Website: home-depot
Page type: cross-sells
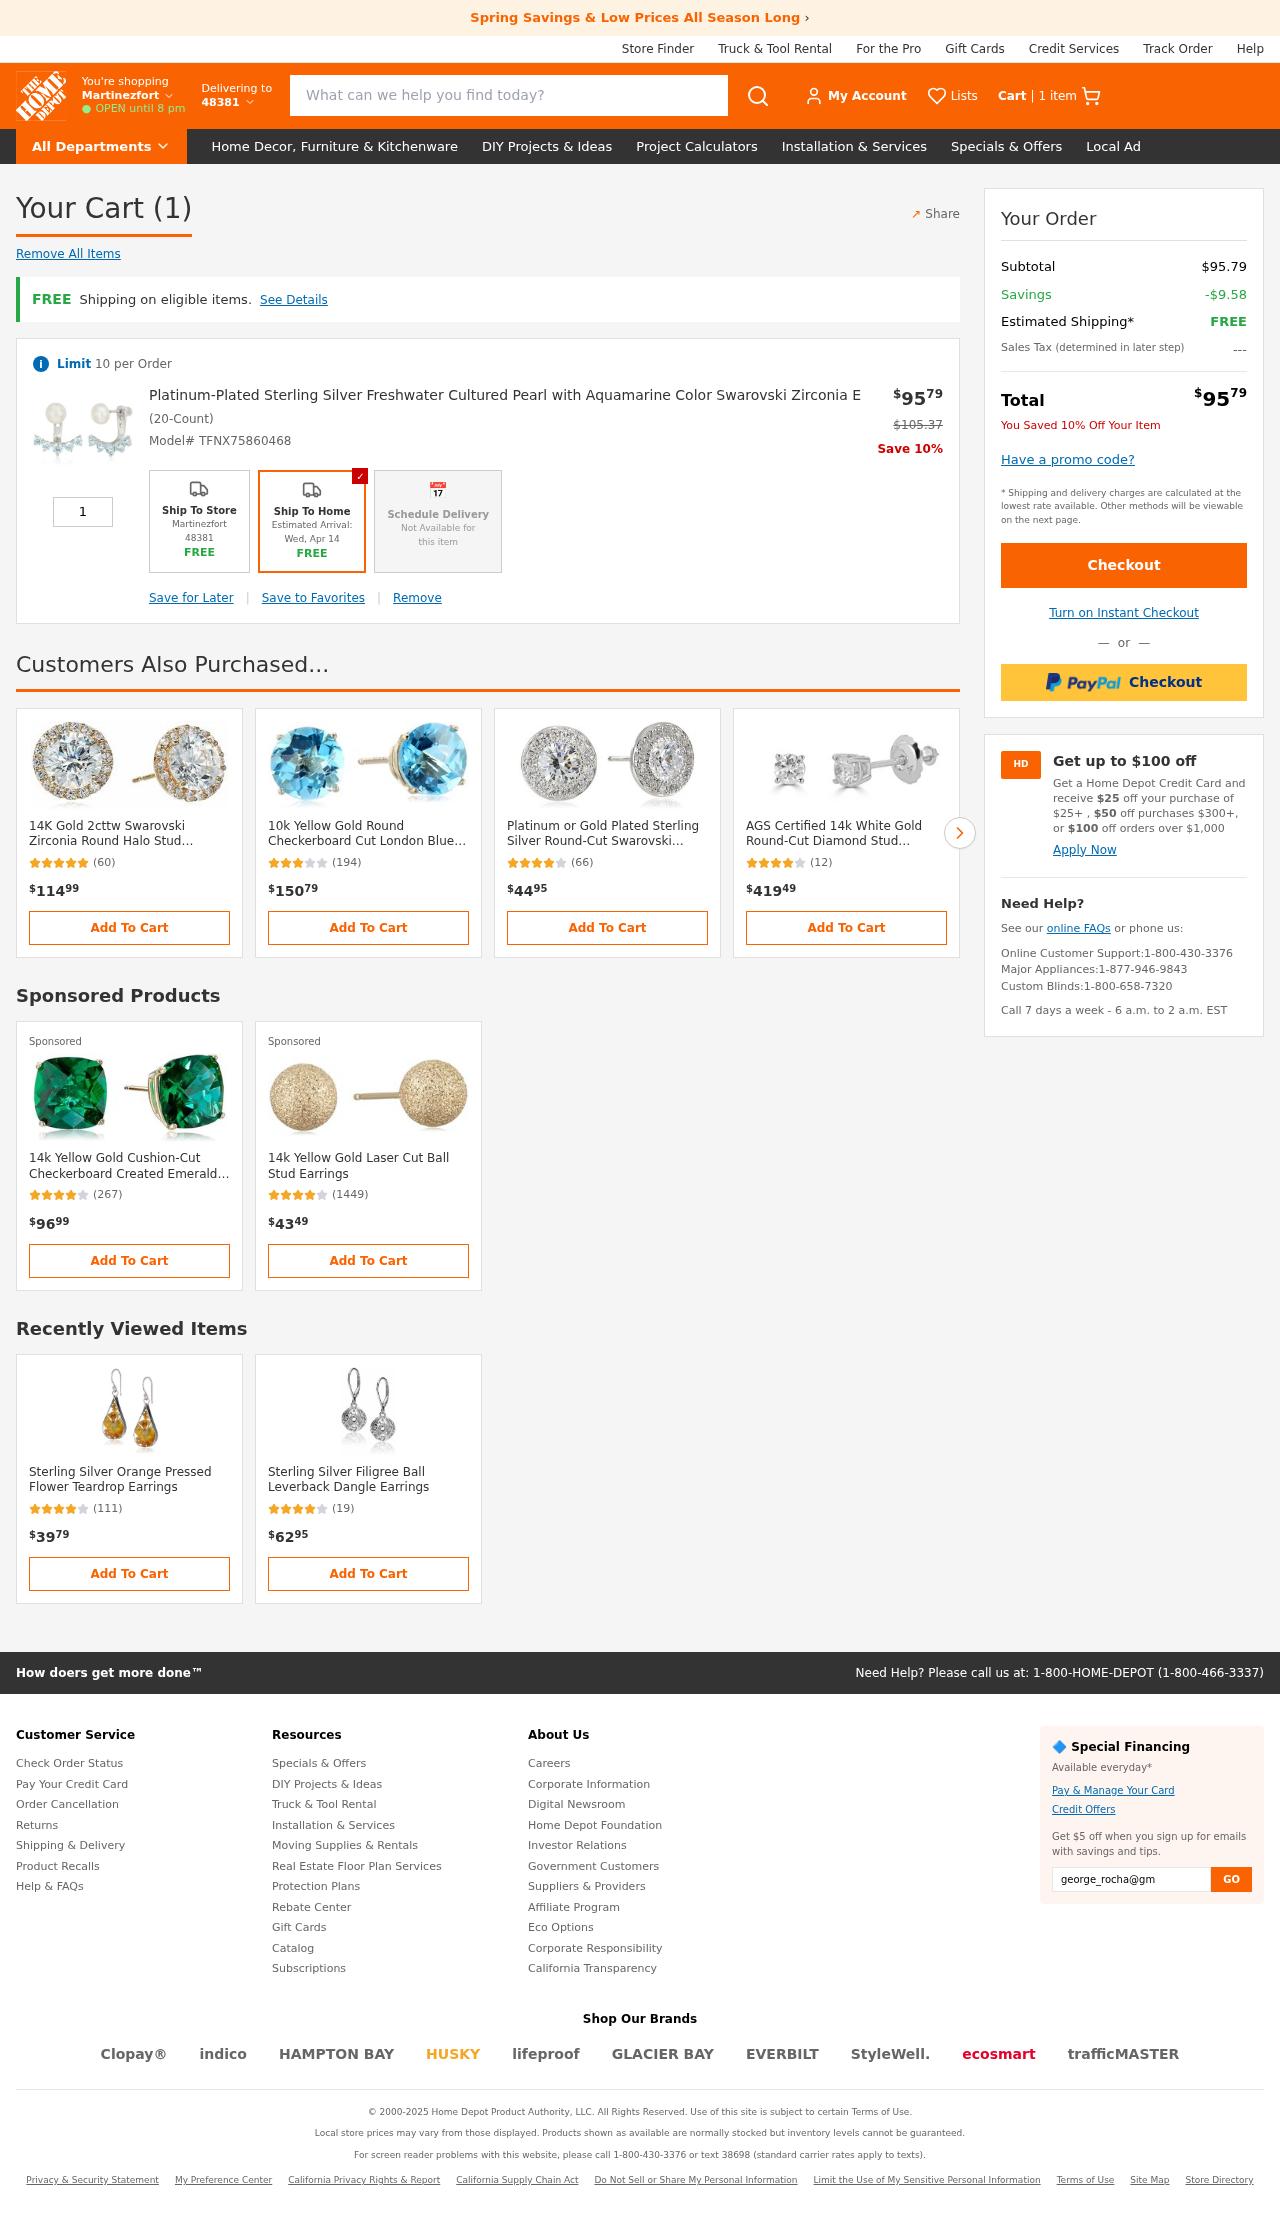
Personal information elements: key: PII_LOCATION1_CITY
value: Martinezfort
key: PII_POSTCODE
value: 48381
Product elements: key: PRODUCT1_NAME
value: Platinum-Plated Sterling Silver Freshwater Cultured Pearl with Aquamarine Color Swarovski Zirconia E
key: PRODUCT1_PRICE
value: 95.79
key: PRODUCT1_QUANTITY
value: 1
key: PRODUCT1_ORIGINAL_PRICE
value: $105.37
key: PRODUCT2_NAME
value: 14K Gold 2cttw Swarovski Zirconia Round Halo Stud Earrings
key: PRODUCT2_NUM_RATINGS
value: (60)
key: PRODUCT2_PRICE
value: $11499
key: PRODUCT3_NAME
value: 10k Yellow Gold Round Checkerboard Cut London Blue Topaz Stud Earrings (6mm)
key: PRODUCT3_NUM_RATINGS
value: (194)
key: PRODUCT3_PRICE
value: $15079
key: PRODUCT4_NAME
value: Platinum or Gold Plated Sterling Silver Round-Cut Swarovski Zirconia Halo Stud Earrings, also Availa
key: PRODUCT4_NUM_RATINGS
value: (66)
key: PRODUCT4_PRICE
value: $4495
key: PRODUCT5_NAME
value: AGS Certified 14k White Gold Round-Cut Diamond Stud Earrings (2cttw, K-L Color, I1-I2 Clarity)
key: PRODUCT5_NUM_RATINGS
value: (12)
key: PRODUCT5_PRICE
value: $41949
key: PRODUCT6_NAME
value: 14k Yellow Gold Cushion-Cut Checkerboard Created Emerald Stud Earrings
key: PRODUCT6_NUM_RATINGS
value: (267)
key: PRODUCT6_PRICE
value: $9699
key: PRODUCT7_NAME
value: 14k Yellow Gold Laser Cut Ball Stud Earrings
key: PRODUCT7_NUM_RATINGS
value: (1449)
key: PRODUCT7_PRICE
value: $4349
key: PRODUCT8_NAME
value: Sterling Silver Orange Pressed Flower Teardrop Earrings
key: PRODUCT8_NUM_RATINGS
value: (111)
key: PRODUCT8_PRICE
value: $3979
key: PRODUCT9_NAME
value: Sterling Silver Filigree Ball Leverback Dangle Earrings
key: PRODUCT9_NUM_RATINGS
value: (19)
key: PRODUCT9_PRICE
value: $6295
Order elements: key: ORDER_NUM_ITEMS
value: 1 item
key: ORDER_NUM_ITEMS
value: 1
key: ORDER_SKU
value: Model# TFNX75860468
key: ORDER_SUBTOTAL
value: $95.79
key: ORDER_SAVINGS
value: -$9.58
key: ORDER_TOTAL
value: $9579
Search elements: key: HEADER_SEARCH
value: What can we help you find today?